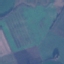
Land use / land cover class: Pasture